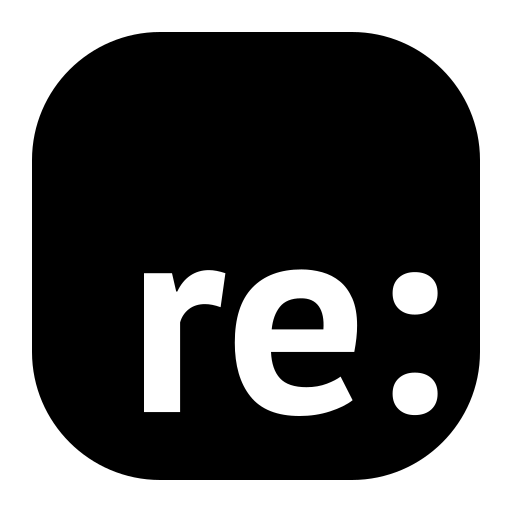
Tags: icon, FontAwesome, fa-icon, brand, replyd